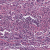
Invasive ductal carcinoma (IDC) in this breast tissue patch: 1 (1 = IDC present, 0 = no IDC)